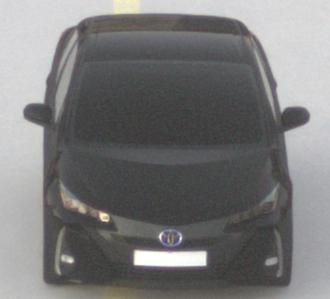
Make: Toyota
Model: Prius 1.8 Plug-In Hybrid
Detailed model: Prius (XW5) Plug-In
Model produced from: 2019/07
Model produced until: 2020/07
Doors: 5
Color: black
Road condition: dry road
Daytime: sunrise or sunset
Contrast: low contrast